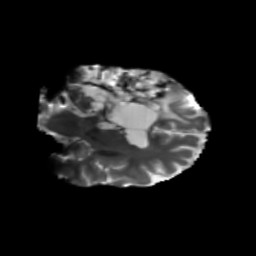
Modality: T2w
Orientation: coronal
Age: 48
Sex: male
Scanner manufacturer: siemens
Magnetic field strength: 3 T
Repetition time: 5.25 s
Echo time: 0.08 s